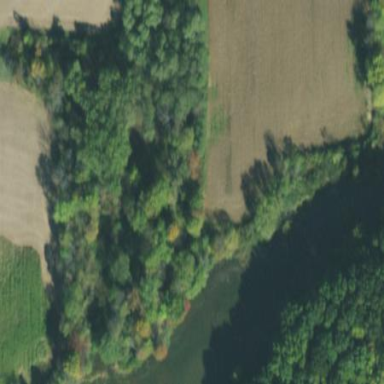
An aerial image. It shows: Serene woodland landscape.